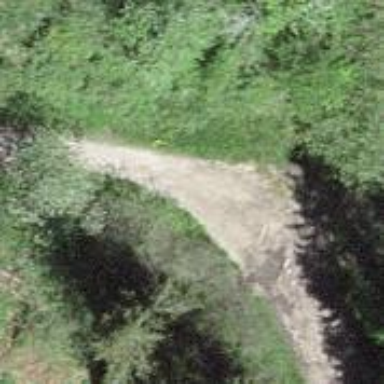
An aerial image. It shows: Path surfaced with fine gravel.